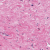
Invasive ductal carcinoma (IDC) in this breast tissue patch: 0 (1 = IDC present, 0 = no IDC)